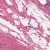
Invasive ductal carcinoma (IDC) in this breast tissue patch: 0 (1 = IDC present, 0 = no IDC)